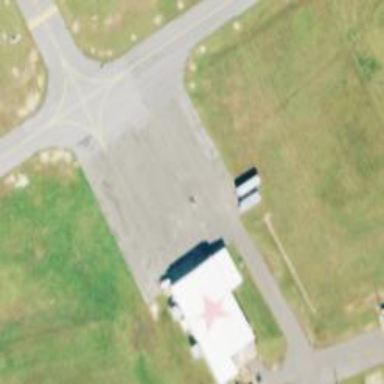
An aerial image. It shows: Asphalt taxiway at the airport.